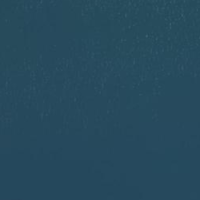
EUNIS habitat code: 14
Species observed at this site:
Aythya fuligula